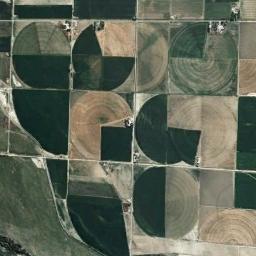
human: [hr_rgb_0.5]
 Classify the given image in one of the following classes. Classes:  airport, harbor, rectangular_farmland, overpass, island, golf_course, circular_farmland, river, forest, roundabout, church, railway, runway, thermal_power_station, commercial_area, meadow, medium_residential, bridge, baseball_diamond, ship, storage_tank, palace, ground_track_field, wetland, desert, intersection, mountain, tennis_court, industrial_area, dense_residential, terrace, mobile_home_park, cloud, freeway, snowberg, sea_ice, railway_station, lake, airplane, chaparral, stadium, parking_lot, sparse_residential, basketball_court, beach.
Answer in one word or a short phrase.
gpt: circular_farmland